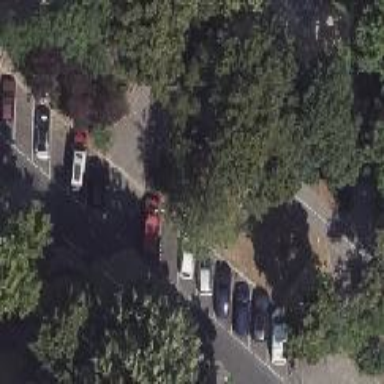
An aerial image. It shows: Street-side parking area with asphalt surface.